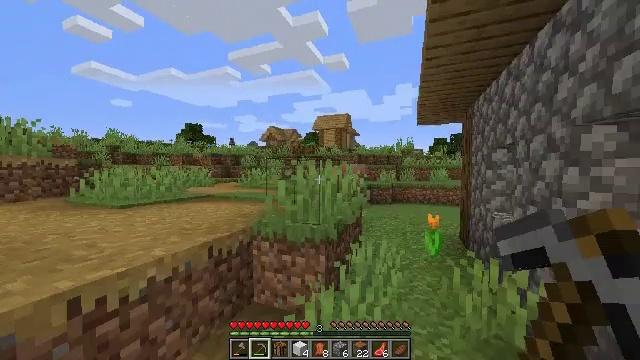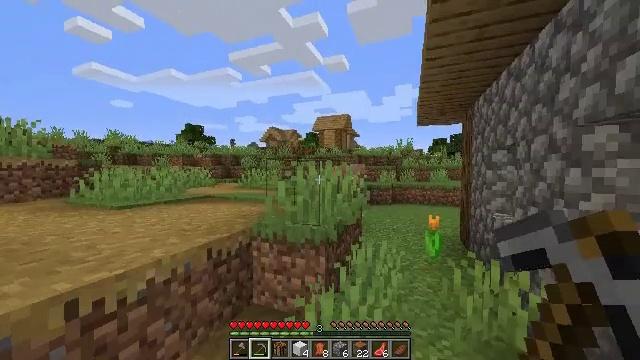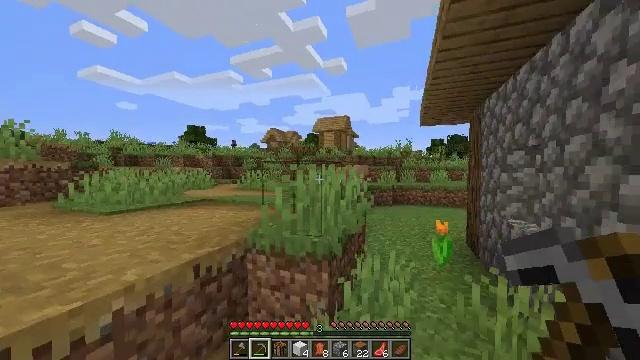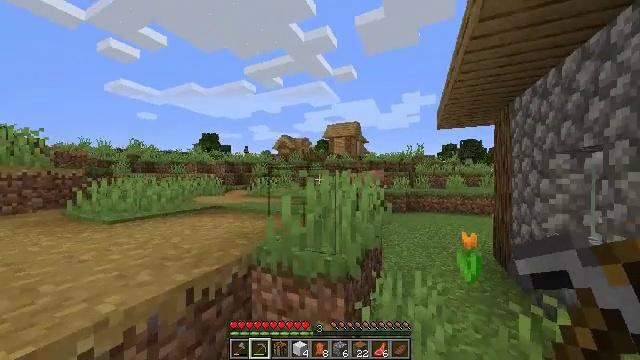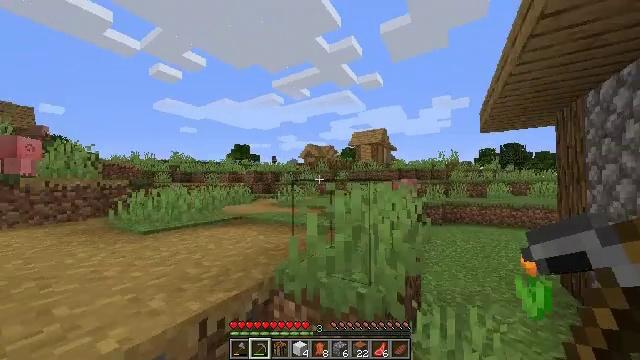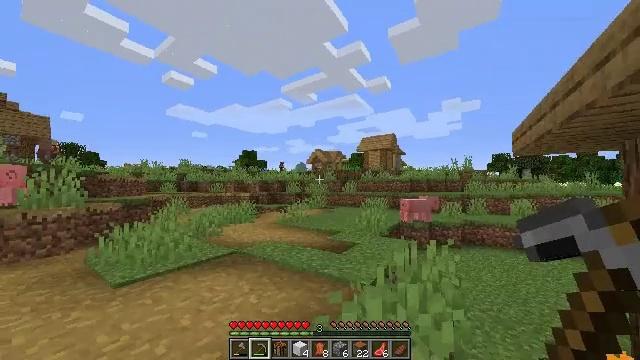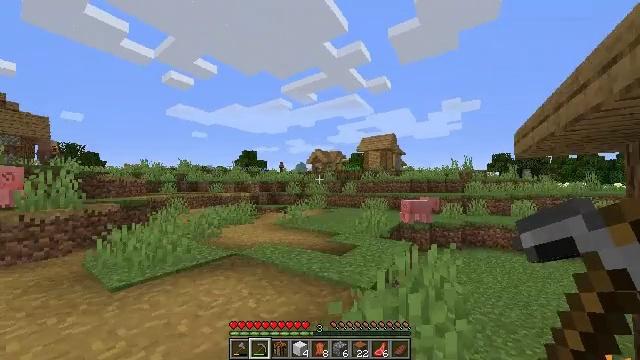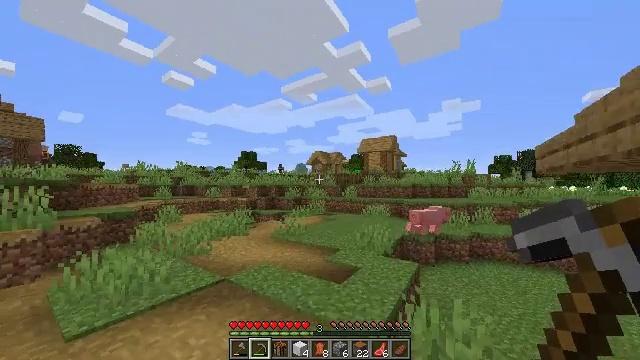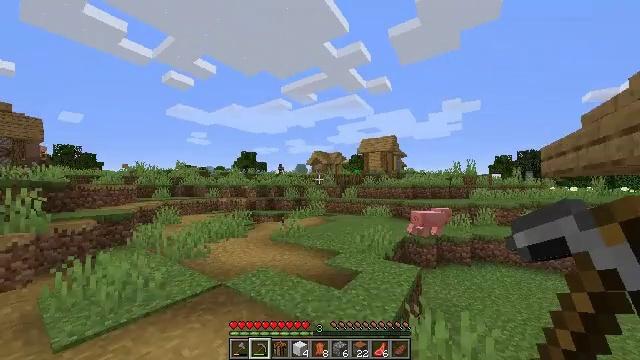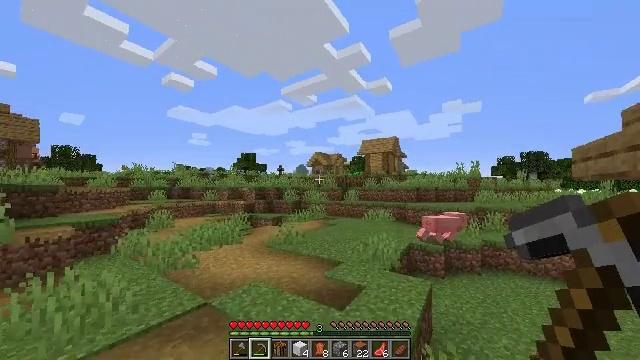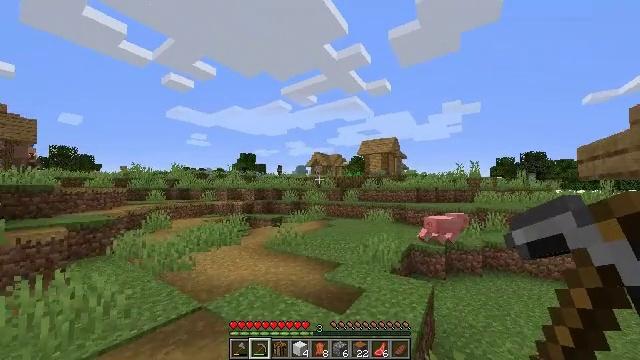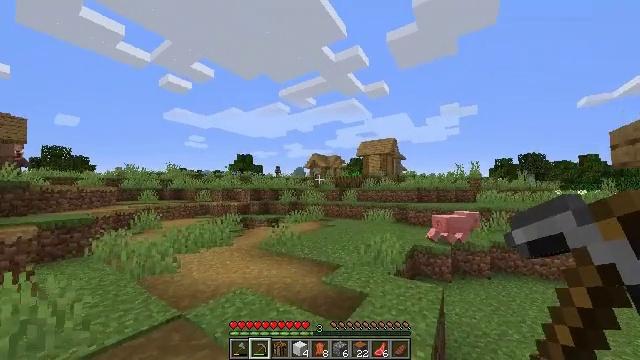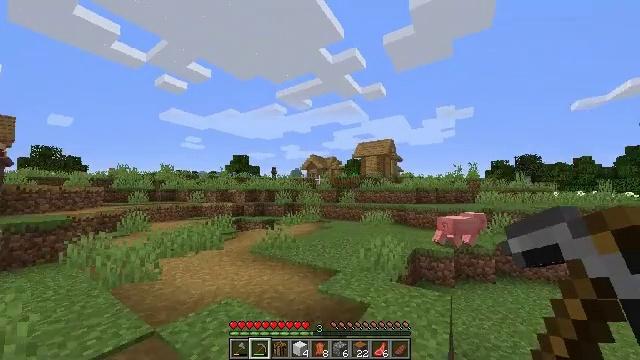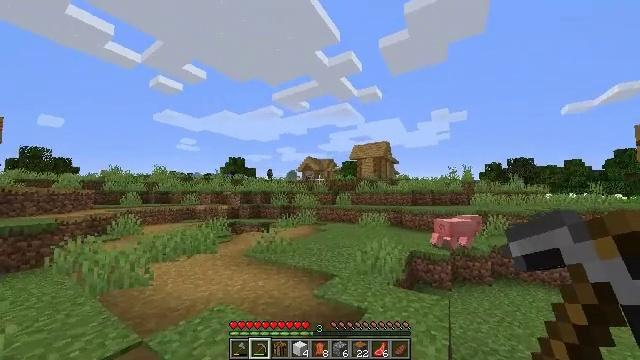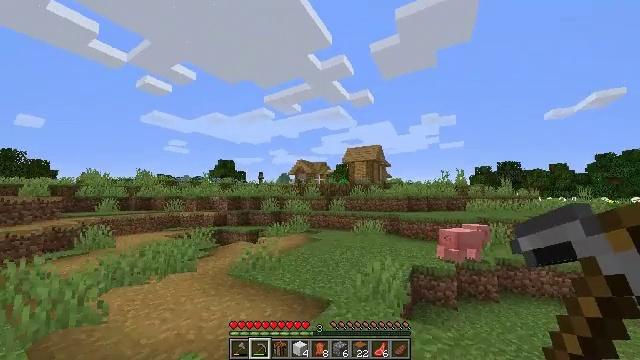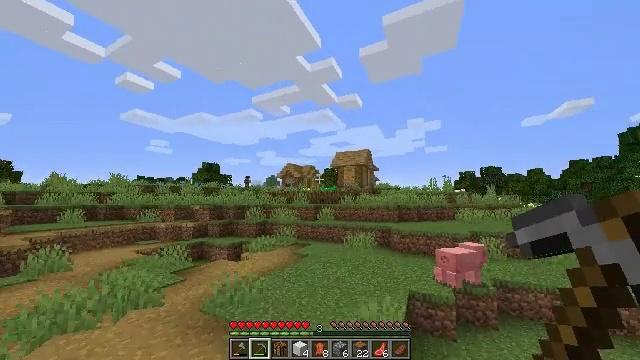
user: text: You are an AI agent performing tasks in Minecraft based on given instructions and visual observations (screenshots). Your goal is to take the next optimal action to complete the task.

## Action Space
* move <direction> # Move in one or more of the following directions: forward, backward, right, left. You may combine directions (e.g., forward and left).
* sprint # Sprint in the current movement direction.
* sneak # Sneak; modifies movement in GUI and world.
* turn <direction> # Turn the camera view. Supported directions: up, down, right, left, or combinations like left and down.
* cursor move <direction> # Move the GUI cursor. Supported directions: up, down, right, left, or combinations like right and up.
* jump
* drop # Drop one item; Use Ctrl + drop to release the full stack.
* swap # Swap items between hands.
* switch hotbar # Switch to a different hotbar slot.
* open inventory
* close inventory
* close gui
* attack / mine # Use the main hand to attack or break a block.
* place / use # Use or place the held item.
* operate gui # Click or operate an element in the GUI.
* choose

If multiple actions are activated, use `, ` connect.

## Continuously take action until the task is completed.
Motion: motion action
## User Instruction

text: Break the cobblestone stairs for materials.
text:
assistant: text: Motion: move forward, sprint
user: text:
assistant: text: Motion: move forward, sprint
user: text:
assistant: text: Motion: move forward, sprint, turn left and up
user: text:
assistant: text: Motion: move forward, sprint, turn left and up, jump
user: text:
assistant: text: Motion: move forward, sprint, turn left, jump
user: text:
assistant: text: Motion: move forward, sprint, jump
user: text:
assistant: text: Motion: move forward, sprint, jump
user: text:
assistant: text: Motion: move forward, sprint, jump
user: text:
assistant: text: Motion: move forward, sprint, jump
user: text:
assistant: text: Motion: move forward, sprint, jump
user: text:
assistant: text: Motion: move forward, sprint, jump
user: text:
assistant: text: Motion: move forward, sprint, jump
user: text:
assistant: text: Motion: move forward, sprint, turn right, jump
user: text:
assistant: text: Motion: move forward, sprint, turn right, jump
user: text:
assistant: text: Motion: move forward, sprint, turn right, jump
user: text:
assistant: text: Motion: move forward, sprint, turn right, jump
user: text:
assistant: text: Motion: move forward, sprint, turn right, jump
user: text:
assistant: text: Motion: move forward, sprint, turn right, jump
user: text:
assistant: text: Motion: move forward, sprint, jump
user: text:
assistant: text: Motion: move forward, sprint, jump
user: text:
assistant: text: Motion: move forward, sprint, jump
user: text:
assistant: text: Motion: move forward, sprint, jump
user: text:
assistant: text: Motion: move forward, sprint, jump
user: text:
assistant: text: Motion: move forward, sprint, turn down, jump
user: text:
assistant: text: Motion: move forward, sprint, jump
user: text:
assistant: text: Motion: move forward, sprint, turn left and down, jump
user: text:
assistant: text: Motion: move forward, sprint, jump
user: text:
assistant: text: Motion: move forward, sprint, turn left and down, jump
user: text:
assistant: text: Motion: move forward, sprint, turn left and down, jump
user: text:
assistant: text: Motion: move forward, sprint, turn left and down, jump